Interaction volume radius: 10 \u00c5
Interaction volume height: 10 \u00c5
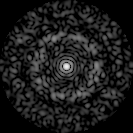
Disorder parameter: 0.8687